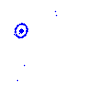
Particle: kaon